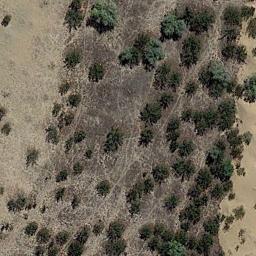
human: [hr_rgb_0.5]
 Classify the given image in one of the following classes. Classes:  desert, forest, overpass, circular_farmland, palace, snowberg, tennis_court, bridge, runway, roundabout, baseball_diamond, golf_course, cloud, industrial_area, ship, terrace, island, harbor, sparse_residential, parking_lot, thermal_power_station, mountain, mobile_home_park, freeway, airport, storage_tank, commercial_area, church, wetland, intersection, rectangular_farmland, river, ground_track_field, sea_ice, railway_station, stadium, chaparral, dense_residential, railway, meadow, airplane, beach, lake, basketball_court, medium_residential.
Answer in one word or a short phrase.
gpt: chaparral